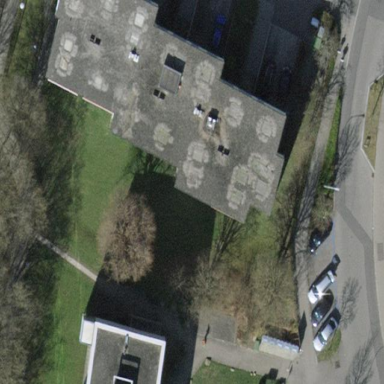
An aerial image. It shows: Image showing building with apartments.